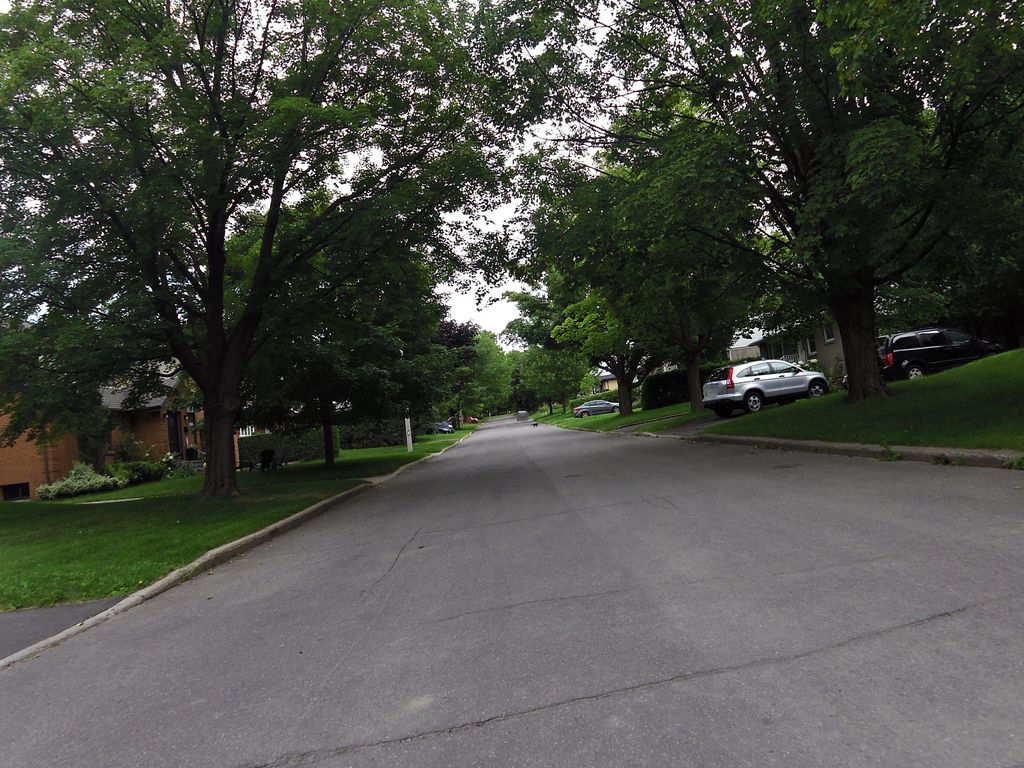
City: ottawa-gatineau